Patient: sex F, age 67
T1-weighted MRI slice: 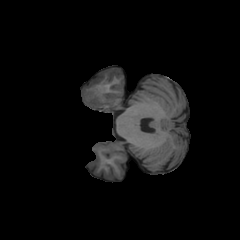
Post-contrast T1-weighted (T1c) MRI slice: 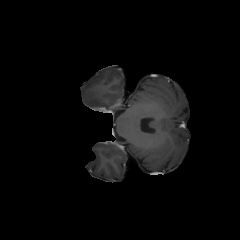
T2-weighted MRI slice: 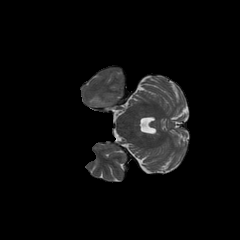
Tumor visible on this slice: yes
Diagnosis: Glioblastoma, IDH-wildtype
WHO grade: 4